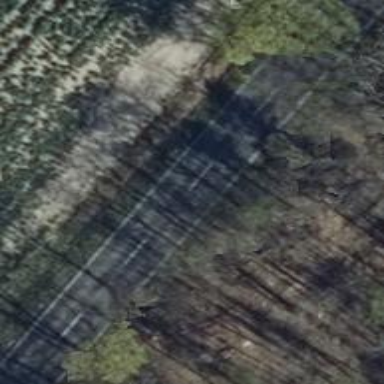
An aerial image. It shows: Secondary road with asphalt surface.